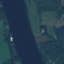
Land use / land cover: River